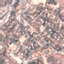
Label: Residential